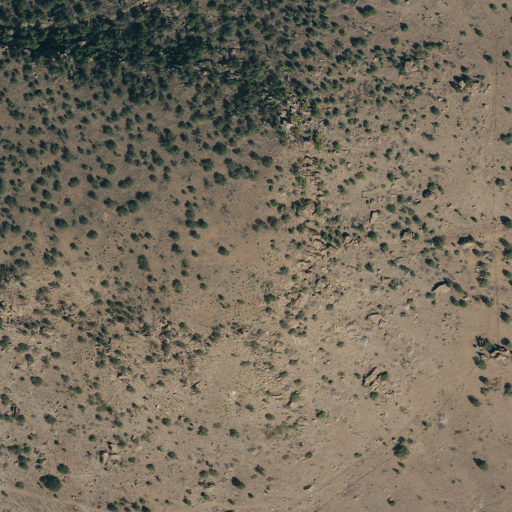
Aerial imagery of mountain in Texas named The Nine Hill containing grassland, shrub, evergreen forest, and deciduous forest